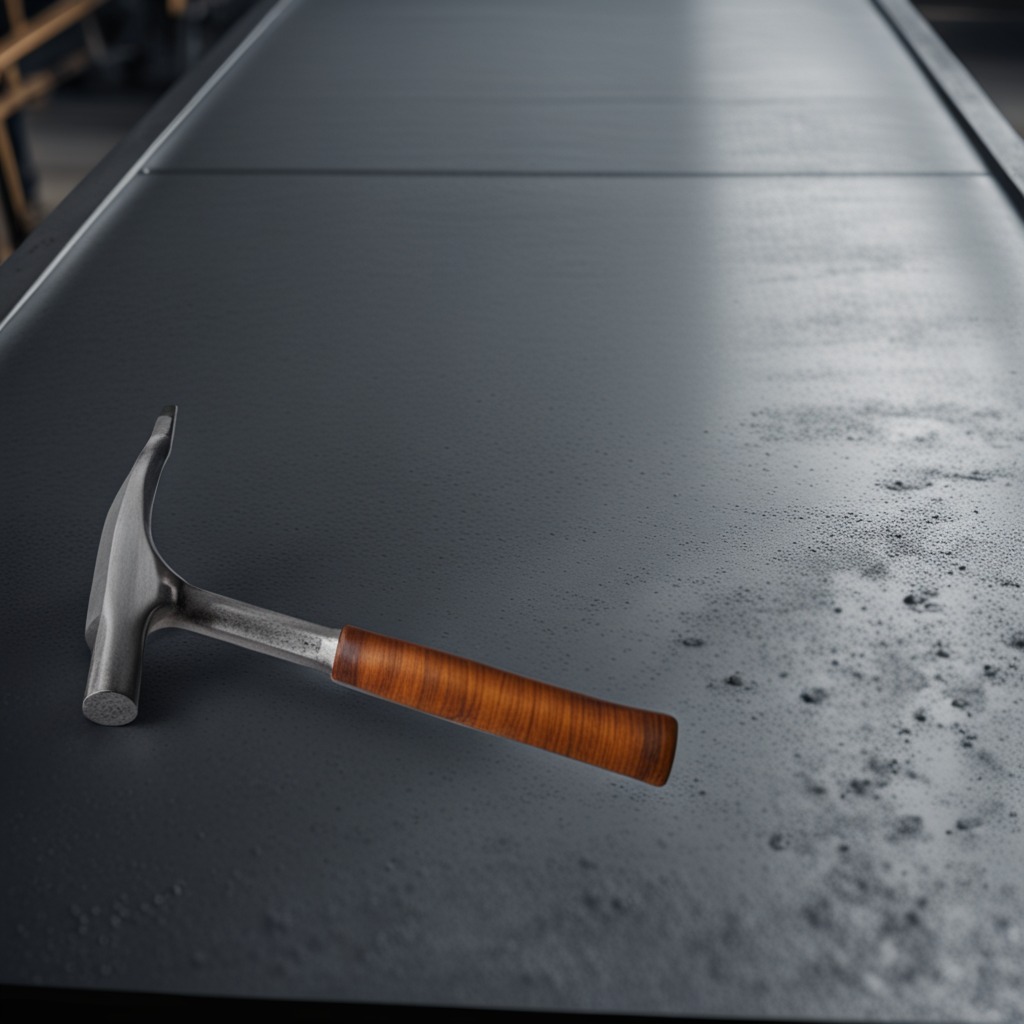
A hammer is lying on a cold steel table in a mining workshop.